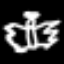
Label: angel